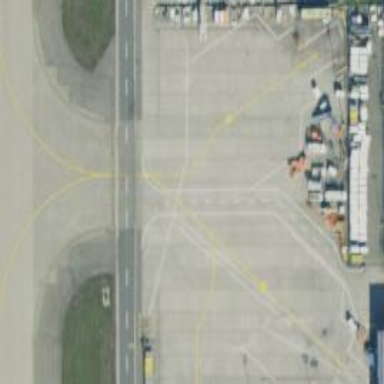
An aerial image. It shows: Image of taxiway at airport.